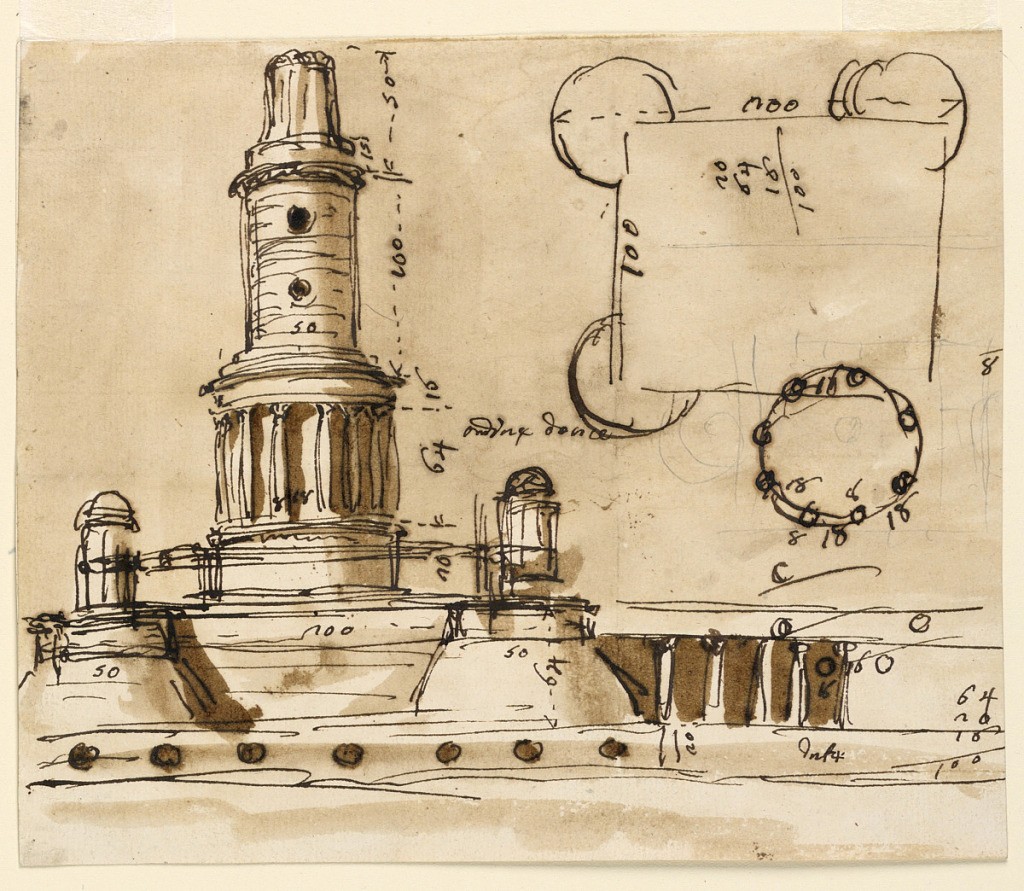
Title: Design for a Memorial Structure
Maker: Giuseppe Barberi, Italian, 1746–1809
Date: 1790-1800
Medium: Pen and brown ink, brush and brown wash, graphite on lined off-white laid paper
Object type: Drawing
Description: An elevation and plans. In the center of arcades rises a platform, of a square plan with projecting segments at the corners. Domed, circular pavilions are to stand on these redoubts. In the center stands a high tower. Measurements are indicated.